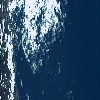
Label: water